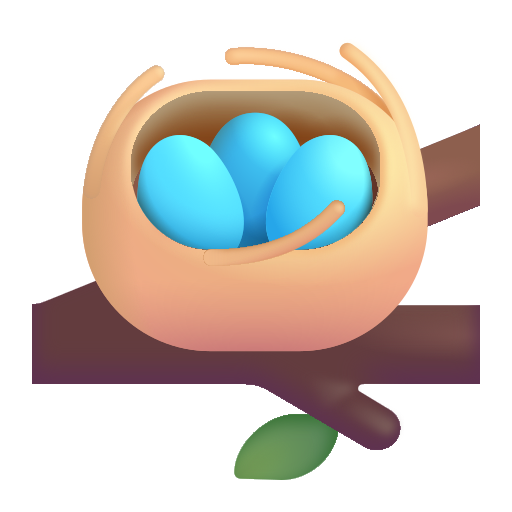
nest with eggs color